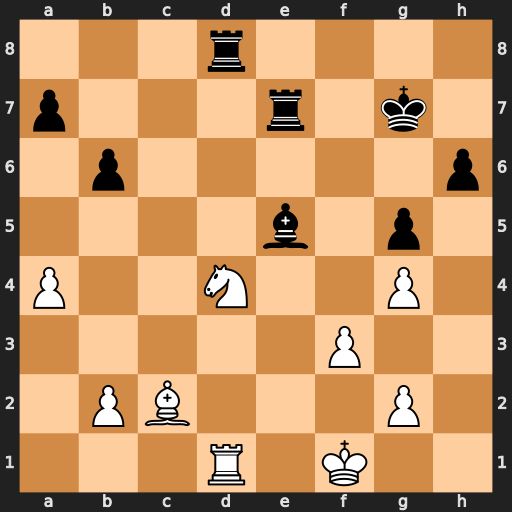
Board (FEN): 3r4/p3r1k1/1p5p/4b1p1/P2N2P1/5P2/1PB3P1/3R1K2
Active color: w
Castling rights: -
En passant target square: -
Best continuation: Nf5+ Kf6 Rxd8